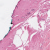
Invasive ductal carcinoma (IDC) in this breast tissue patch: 0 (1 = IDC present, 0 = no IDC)